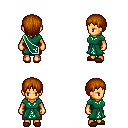
a pixel art fantasy rpg character, female body template, human, tanned skin, sash dress, red pants, brunette plain hairstyle, brown slippers, four views (front, back, left, right), 2x2 character sprite sheet, small pixel art, hard edges, no anti-aliasing